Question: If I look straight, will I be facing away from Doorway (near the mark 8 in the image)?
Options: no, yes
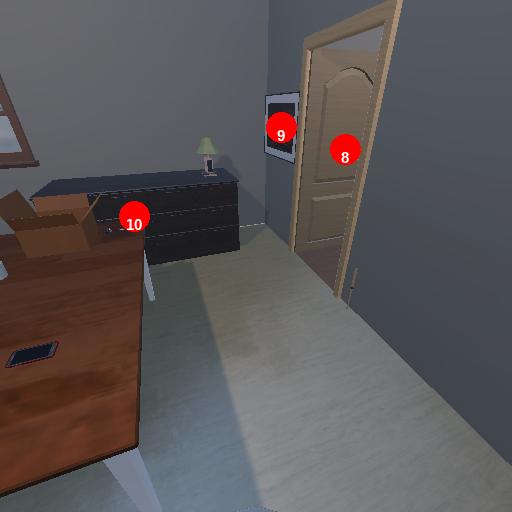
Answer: no